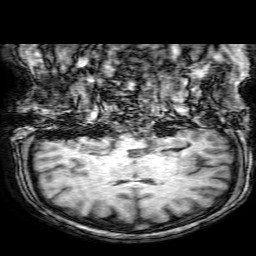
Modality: T1w
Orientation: sagittal
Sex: female
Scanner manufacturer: philips
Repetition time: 0.008087 s
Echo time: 0.0037 s